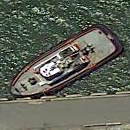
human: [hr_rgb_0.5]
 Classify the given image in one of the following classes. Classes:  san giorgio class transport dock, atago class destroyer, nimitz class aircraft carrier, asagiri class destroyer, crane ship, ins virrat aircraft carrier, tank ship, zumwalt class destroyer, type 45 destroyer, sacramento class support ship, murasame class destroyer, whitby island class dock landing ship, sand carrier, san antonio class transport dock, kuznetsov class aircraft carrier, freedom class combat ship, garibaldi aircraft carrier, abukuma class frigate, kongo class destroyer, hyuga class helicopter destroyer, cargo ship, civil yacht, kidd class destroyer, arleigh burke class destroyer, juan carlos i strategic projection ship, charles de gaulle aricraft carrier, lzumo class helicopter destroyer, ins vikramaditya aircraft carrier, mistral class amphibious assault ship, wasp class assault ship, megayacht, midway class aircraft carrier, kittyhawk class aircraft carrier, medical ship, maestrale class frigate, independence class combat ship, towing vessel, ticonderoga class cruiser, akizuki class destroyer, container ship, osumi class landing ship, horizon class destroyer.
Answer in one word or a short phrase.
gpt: Towing vessel